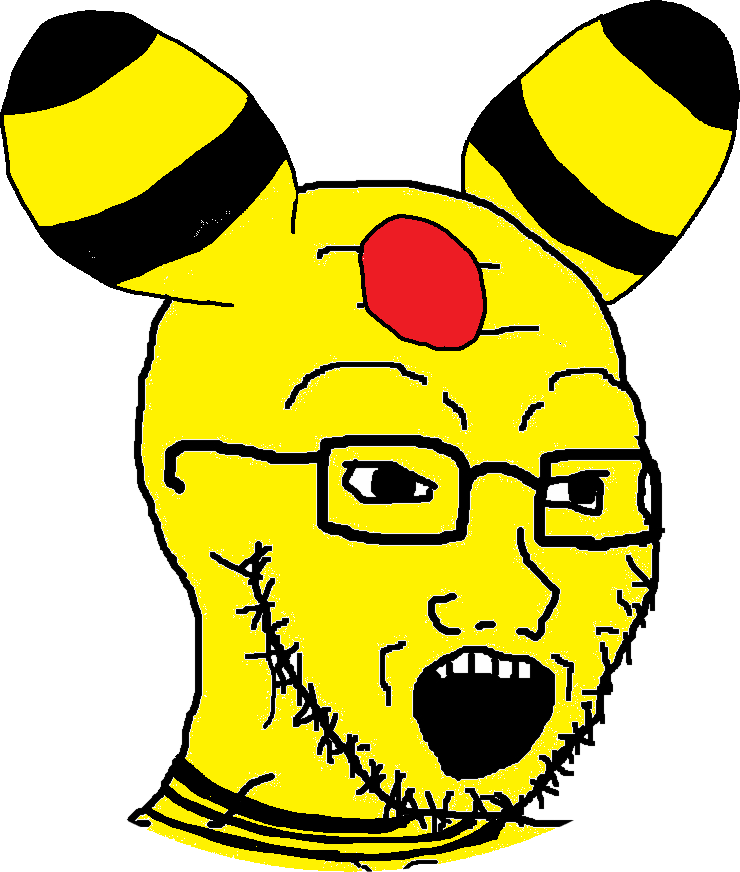
Label: 5_Soyjak